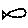
Label: fish